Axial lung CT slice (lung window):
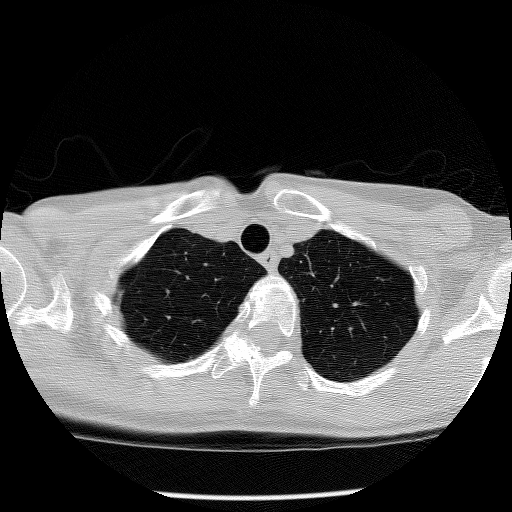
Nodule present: no